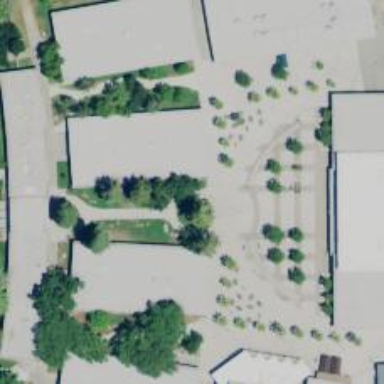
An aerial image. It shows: School.